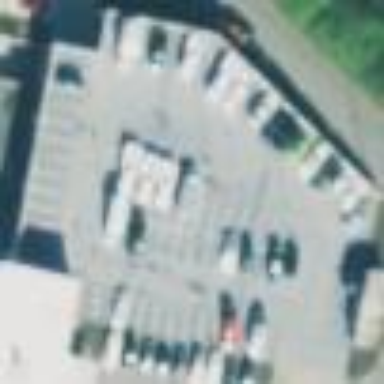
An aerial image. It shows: Multi-storey parking facility.